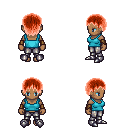
a pixel art fantasy rpg character, female body template, human, dark skin, teal pirate shirt, metal pants, red plain hairstyle, cloth bracers, metal boots, four views (front, back, left, right), 2x2 character sprite sheet, small pixel art, hard edges, no anti-aliasing